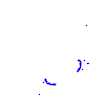
Particle: pion